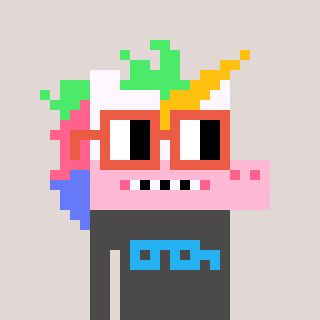
a pixel art character with square orange glasses, a unicorn-shaped head and a grayscale-colored body on a warm background